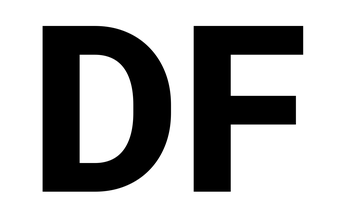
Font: Roboto_ExtraBold